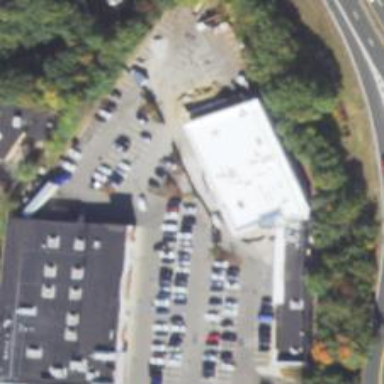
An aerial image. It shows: Retail building.